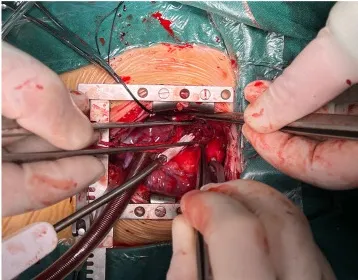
The bilateral TFB were removed through surgical procedures under extracorporeal circulation. Extracorporeal circulation.
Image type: medical_photograph (other_medical_photograph)